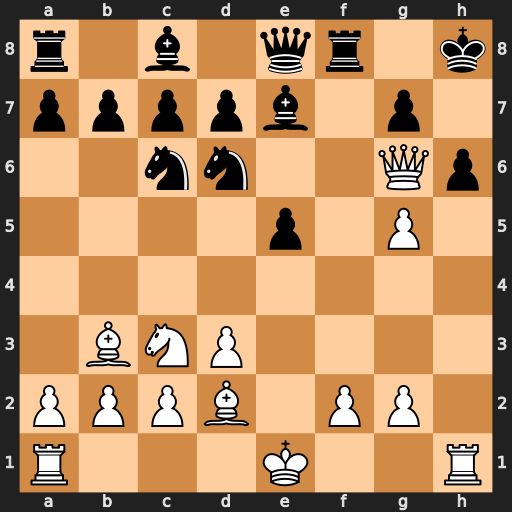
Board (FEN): r1b1qr1k/ppppb1p1/2nn2Qp/4p1P1/8/1BNP4/PPPB1PP1/R3K2R
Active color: w
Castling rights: KQ
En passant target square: -
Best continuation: Rxh6+ gxh6 Qxh6#